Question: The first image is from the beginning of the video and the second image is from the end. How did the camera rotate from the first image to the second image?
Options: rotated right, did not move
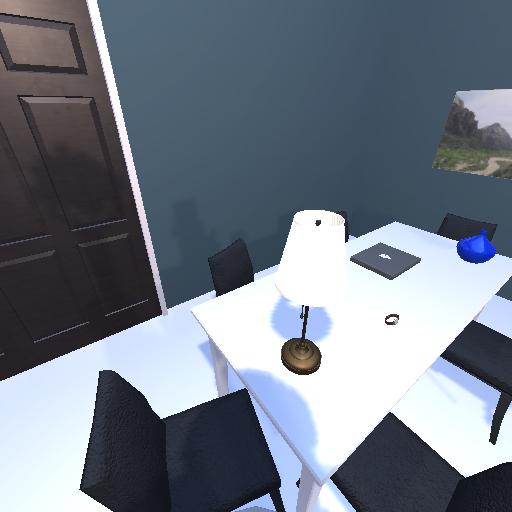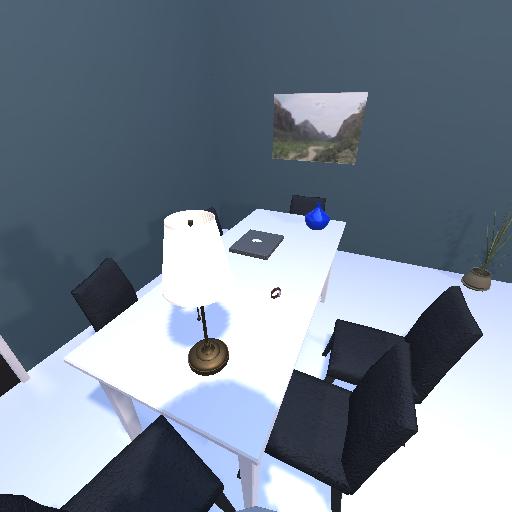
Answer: rotated right